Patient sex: M
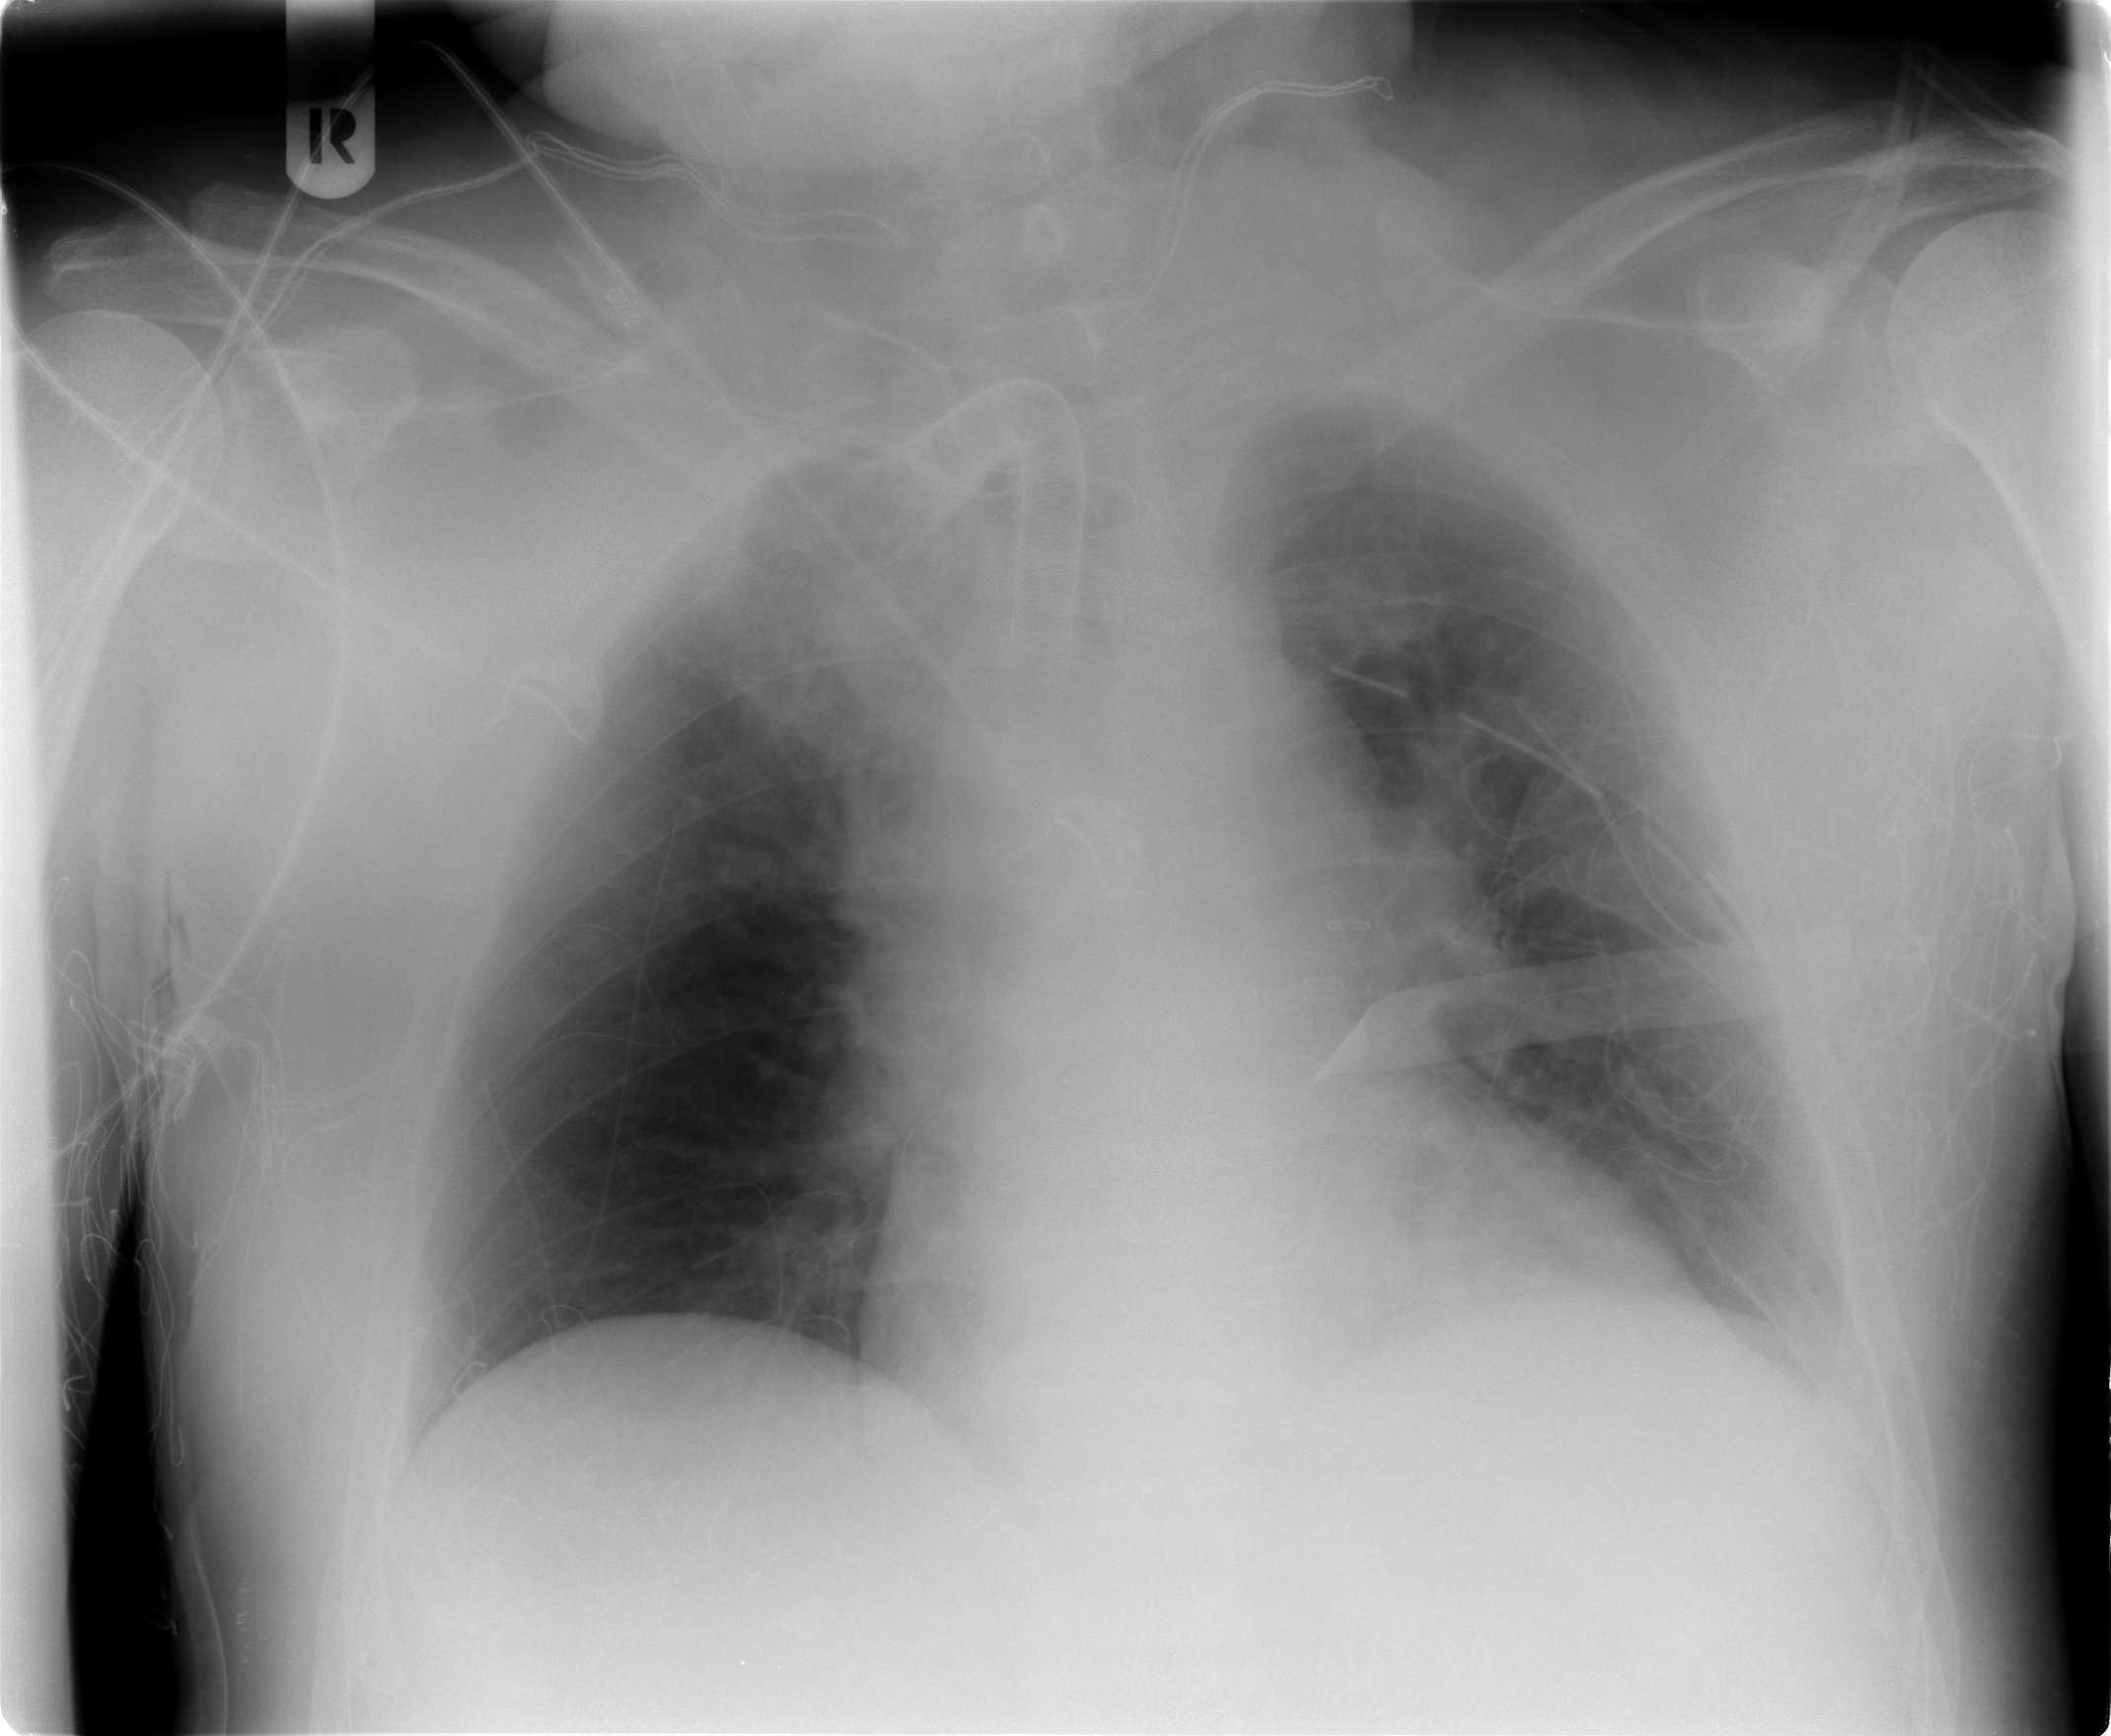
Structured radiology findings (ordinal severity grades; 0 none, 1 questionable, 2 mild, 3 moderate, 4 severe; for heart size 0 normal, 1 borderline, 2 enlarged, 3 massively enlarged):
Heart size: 0
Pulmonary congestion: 2
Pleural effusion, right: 0
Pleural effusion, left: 0
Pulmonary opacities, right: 0
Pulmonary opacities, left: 0
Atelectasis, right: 2
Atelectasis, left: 2